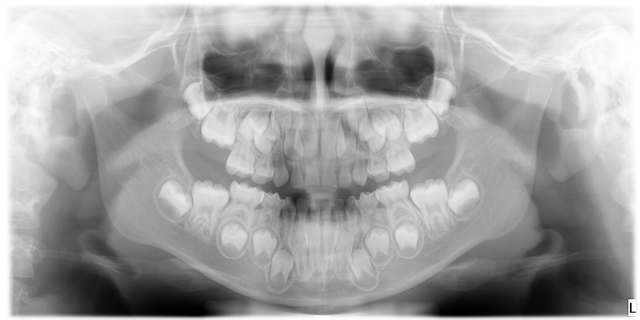
child